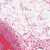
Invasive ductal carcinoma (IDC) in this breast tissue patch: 0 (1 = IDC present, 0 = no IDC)